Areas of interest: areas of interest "Educational"
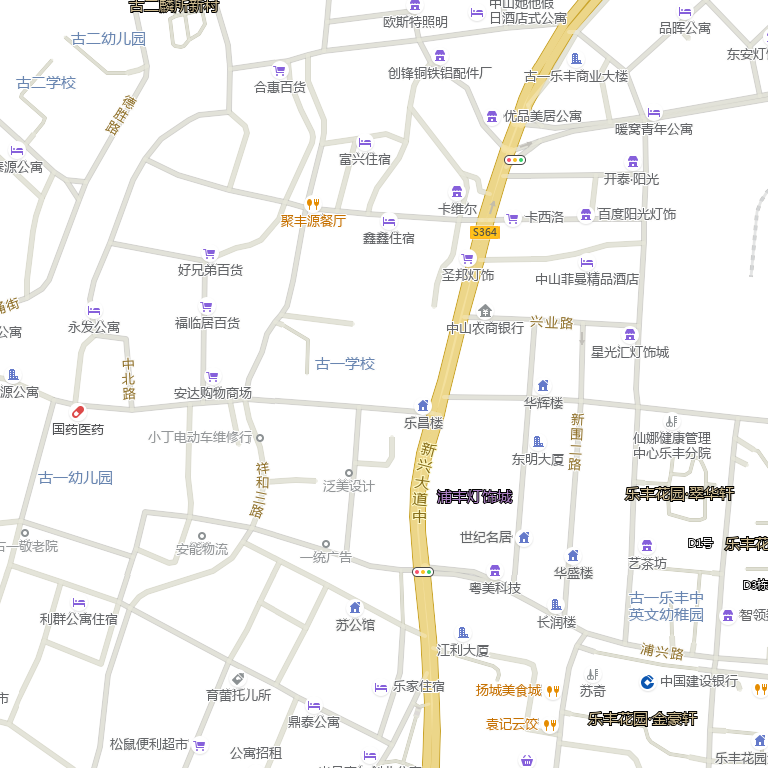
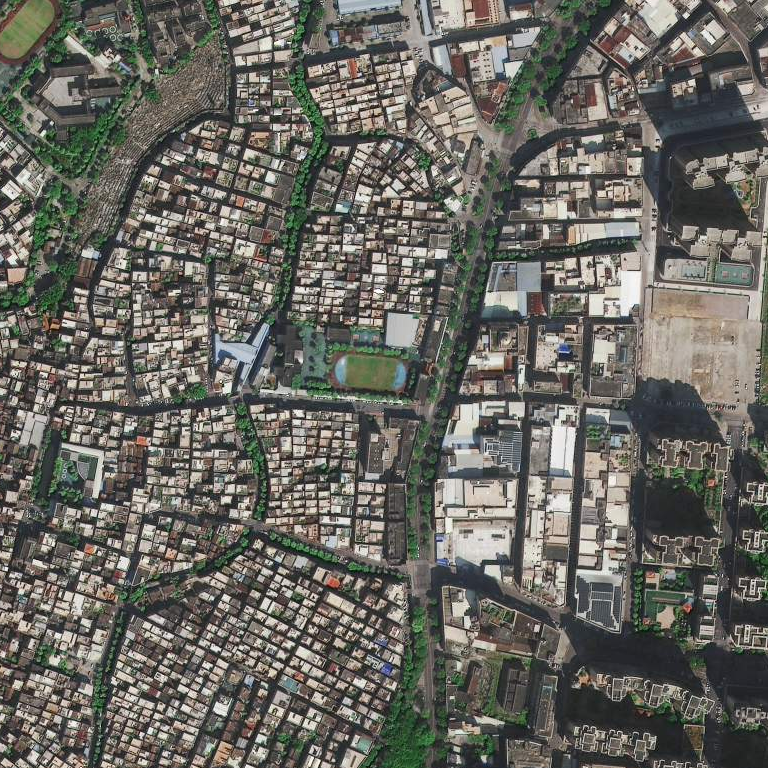